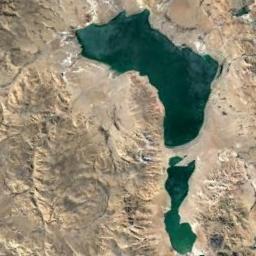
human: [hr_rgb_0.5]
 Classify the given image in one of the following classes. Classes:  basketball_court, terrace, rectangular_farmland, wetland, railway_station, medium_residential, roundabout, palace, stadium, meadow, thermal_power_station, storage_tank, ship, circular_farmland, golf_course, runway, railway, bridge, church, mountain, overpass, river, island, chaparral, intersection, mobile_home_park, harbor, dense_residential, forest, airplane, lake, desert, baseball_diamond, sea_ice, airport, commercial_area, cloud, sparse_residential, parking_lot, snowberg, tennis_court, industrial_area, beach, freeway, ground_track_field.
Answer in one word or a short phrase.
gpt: lake